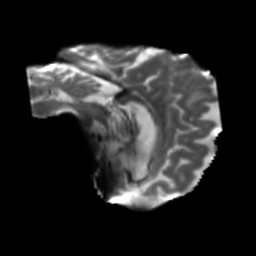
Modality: T2w
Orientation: sagittal
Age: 62
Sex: female
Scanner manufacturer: siemens
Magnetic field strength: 3 T
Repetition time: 5.25 s
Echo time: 0.08 s